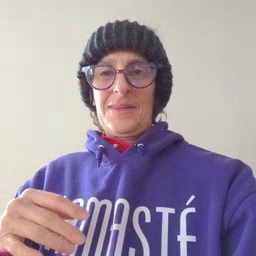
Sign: cat